Aerial crown-view tile of a tropical tree (Barro Colorado Island, Panama), acquired 20250818:
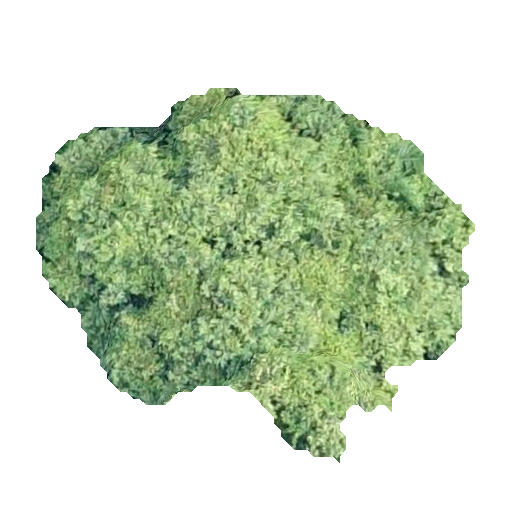
Species: Guazuma ulmifolia
GBIF accepted scientific name: Guazuma ulmifolia
Crown area: 157.92 m²